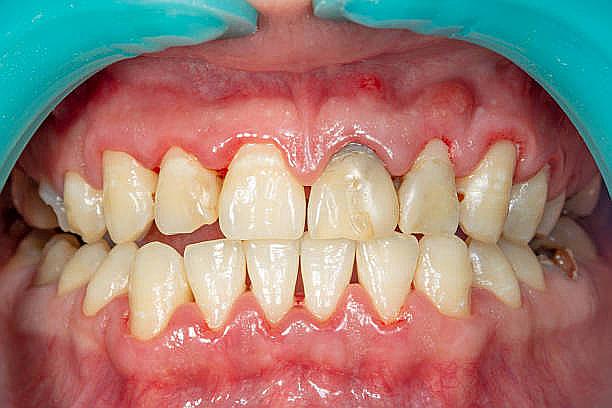
Condition: Gingivitis